Brain MRI, t1w sequence, axial 2D slice.
Patient: age 33, sex F, weight 95 kg, height 1.95 m
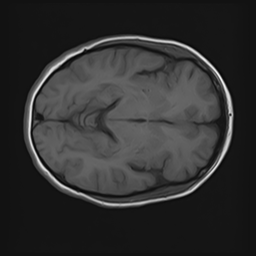